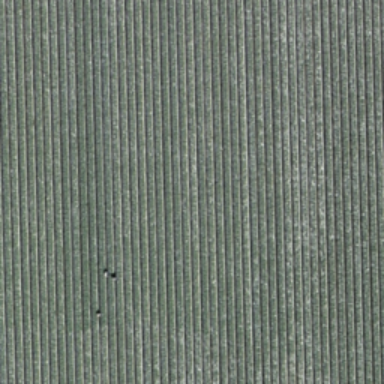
There is a piece of formland .